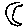
Label: moon